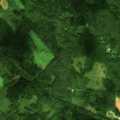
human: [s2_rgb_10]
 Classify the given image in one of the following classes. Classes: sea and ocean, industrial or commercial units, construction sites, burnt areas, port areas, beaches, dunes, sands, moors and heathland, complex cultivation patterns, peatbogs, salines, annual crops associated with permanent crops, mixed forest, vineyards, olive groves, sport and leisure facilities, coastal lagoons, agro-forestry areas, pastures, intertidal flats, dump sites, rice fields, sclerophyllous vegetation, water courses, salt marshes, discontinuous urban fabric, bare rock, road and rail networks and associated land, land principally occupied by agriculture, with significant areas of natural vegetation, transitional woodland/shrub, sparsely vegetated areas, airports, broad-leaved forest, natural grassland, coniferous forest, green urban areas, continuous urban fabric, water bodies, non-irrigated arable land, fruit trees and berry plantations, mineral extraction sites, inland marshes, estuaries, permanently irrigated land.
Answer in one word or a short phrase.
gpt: land principally occupied by agriculture, with significant areas of natural vegetation, broad-leaved forest, mixed forest